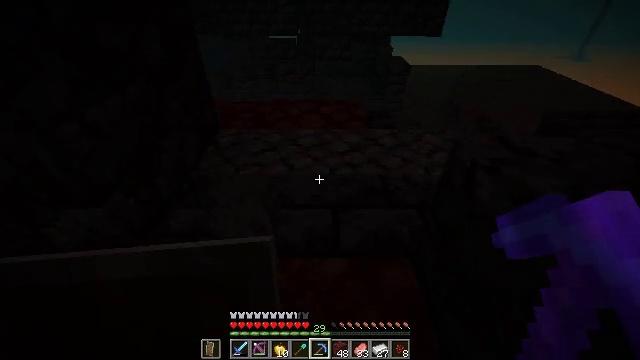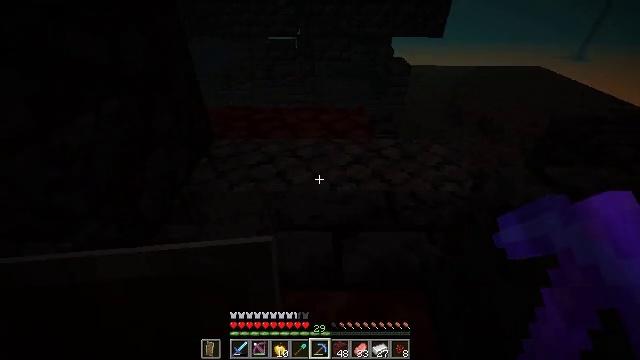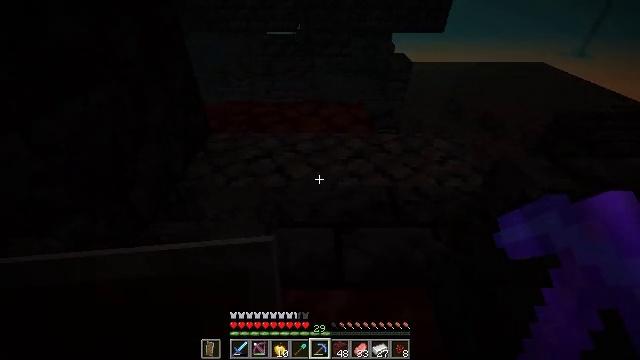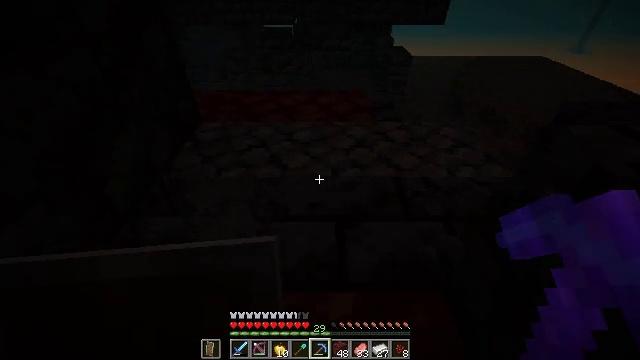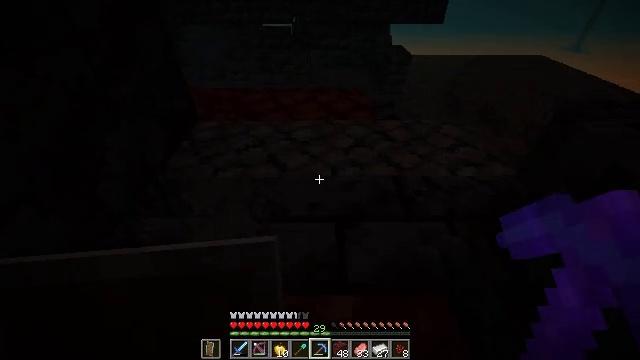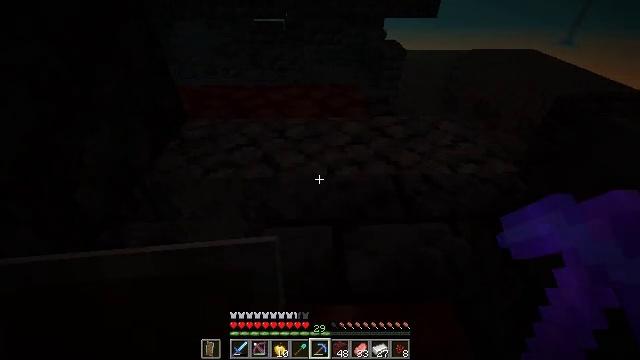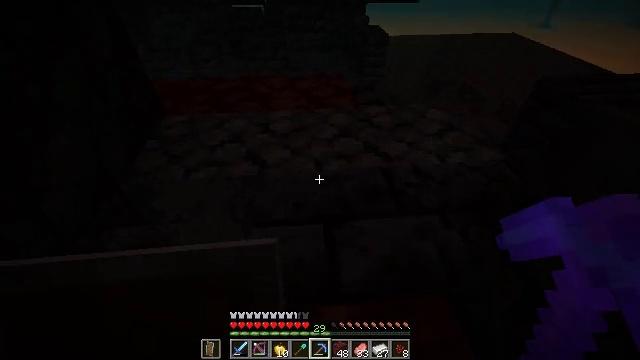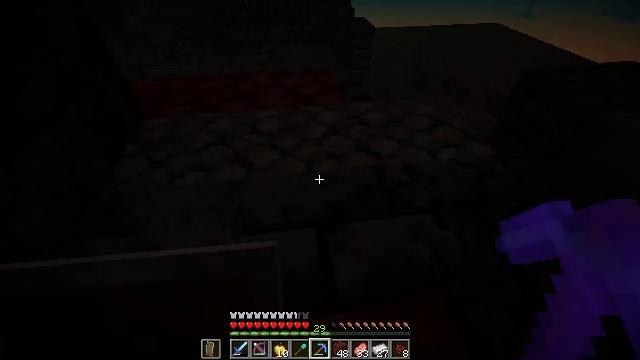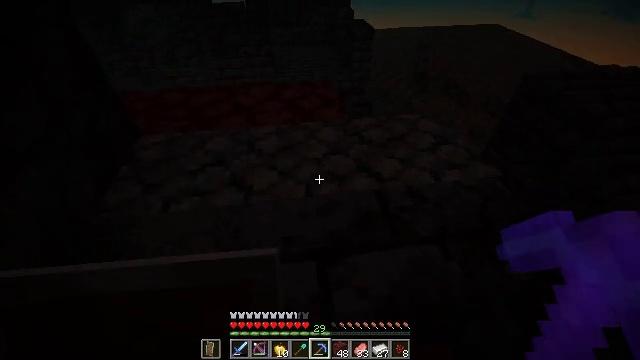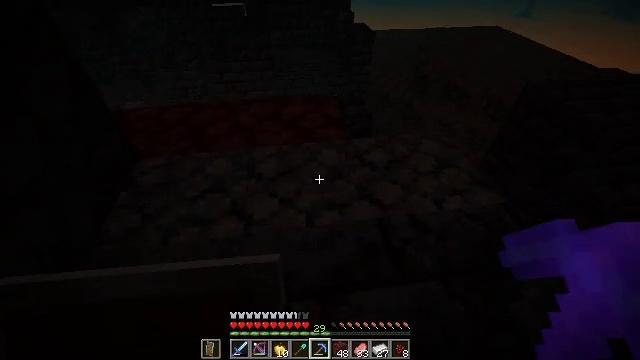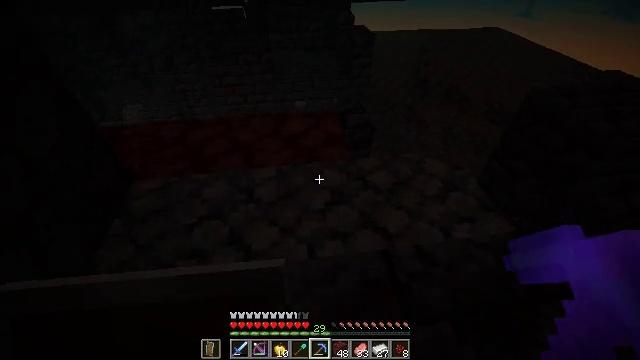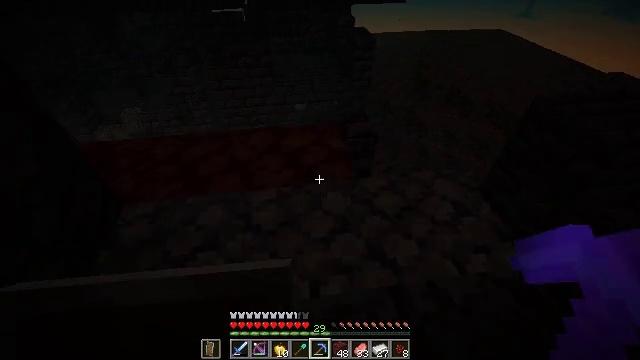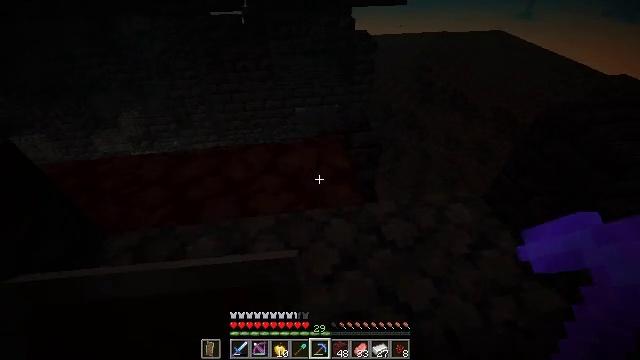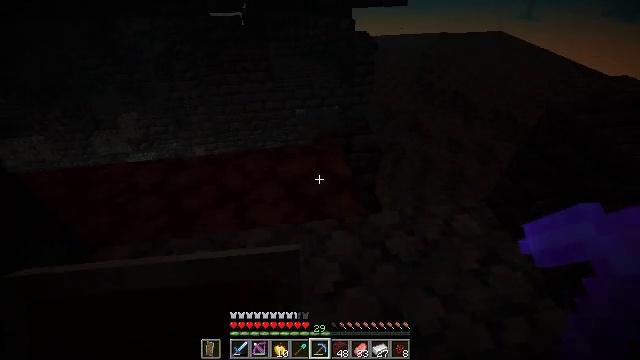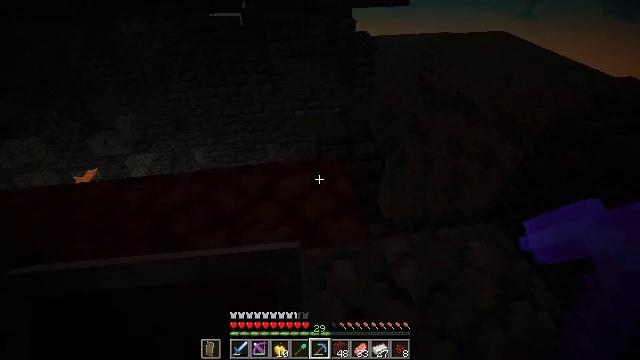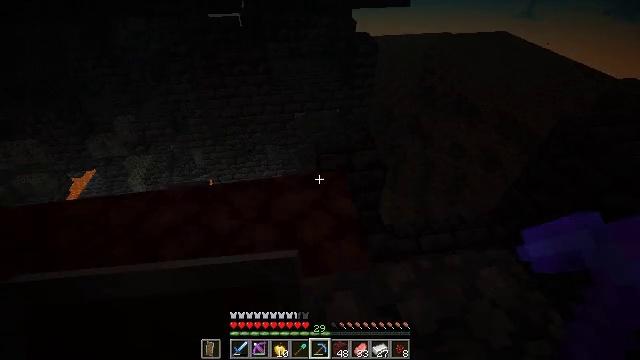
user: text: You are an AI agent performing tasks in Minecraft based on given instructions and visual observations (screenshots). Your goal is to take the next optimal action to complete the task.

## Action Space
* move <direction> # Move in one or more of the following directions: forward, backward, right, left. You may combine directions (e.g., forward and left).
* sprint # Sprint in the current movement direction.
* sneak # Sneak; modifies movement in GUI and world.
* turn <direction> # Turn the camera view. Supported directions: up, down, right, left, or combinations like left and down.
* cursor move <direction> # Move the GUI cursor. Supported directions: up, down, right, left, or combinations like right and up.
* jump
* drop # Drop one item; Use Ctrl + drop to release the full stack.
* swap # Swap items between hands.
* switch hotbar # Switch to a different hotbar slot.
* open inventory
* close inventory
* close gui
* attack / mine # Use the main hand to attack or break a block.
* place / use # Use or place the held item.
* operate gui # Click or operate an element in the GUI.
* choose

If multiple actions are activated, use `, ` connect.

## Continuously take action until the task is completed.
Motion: motion action
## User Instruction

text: Break the polished blackstone bricks for materials.
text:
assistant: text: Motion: move forward, sneak
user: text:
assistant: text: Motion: move forward, sneak
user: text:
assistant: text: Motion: move forward, sneak
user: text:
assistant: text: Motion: move forward, sneak
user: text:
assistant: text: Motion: move forward, sneak, turn right
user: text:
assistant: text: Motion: move forward, turn right and down
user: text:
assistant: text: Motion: move forward, turn right and down
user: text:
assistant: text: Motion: move forward
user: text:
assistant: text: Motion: move forward
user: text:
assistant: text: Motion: move forward
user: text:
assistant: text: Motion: move forward
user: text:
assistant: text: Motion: move forward
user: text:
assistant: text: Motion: move forward
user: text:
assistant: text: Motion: move forward
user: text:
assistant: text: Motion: move forward
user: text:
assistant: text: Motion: move forward
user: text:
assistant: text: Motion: move forward
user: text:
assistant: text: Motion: move forward, sneak
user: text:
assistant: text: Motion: move forward and move left, sneak
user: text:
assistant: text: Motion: move forward and move left, sneak
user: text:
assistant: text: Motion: move forward and move left, sneak, turn right and down
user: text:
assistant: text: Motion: move forward and move left, sneak, turn right and down
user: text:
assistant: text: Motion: move forward and move left, sneak, turn right and down
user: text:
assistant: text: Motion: move forward, sneak, turn right
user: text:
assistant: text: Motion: move forward, sneak
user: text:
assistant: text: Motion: move forward, sneak
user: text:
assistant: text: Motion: move forward, sneak
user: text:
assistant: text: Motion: move forward, sneak
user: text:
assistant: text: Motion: move forward, sneak
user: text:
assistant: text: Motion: move forward, sneak